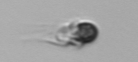
Label: Mesodinium